Interaction volume radius: 10 \u00c5
Interaction volume height: 15 \u00c5
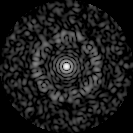
Disorder parameter: 0.8409